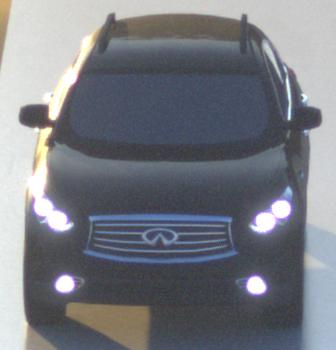
Make: Infiniti
Model: FX 37
Detailed model: FX (S51)
Model produced from: 2012/07
Model produced until: 2013/10
Doors: 5
Color: black
Road condition: wet road
Daytime: sunrise or sunset
Contrast: high contrast